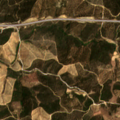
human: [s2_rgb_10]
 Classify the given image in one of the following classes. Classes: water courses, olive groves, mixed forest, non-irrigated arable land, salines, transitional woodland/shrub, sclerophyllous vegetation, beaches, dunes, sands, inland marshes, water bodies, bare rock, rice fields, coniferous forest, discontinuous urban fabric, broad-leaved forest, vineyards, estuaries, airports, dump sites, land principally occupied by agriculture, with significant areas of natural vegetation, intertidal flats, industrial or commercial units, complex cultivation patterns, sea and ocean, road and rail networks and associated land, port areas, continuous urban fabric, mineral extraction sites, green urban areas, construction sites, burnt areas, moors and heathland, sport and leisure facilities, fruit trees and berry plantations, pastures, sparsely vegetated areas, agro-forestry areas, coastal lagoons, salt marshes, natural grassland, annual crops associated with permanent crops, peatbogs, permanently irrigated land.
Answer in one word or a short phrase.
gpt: olive groves, complex cultivation patterns, land principally occupied by agriculture, with significant areas of natural vegetation, mixed forest, transitional woodland/shrub